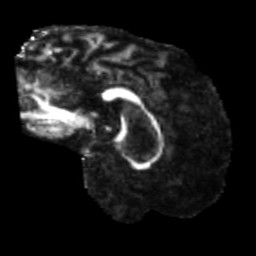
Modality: FA
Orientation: sagittal
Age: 56
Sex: male
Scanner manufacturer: siemens
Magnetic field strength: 3 T
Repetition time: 5.25 s
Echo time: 0.08 s